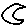
Label: moon